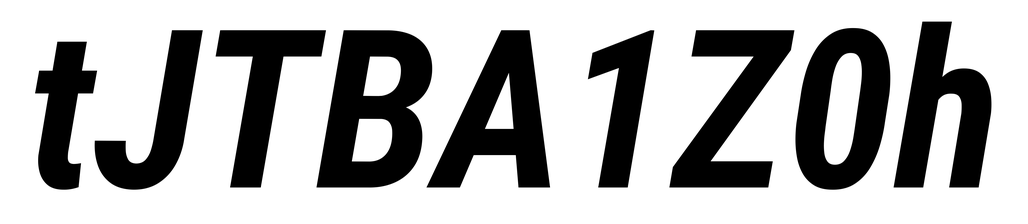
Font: Roboto-Italic_Condensed_Bold_Italic